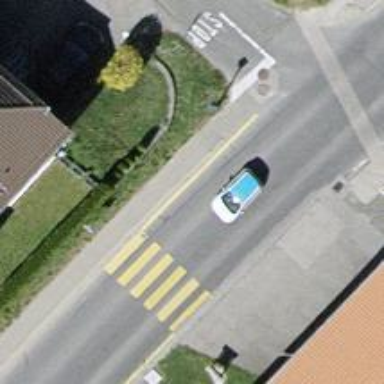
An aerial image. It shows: Marked crossing on the road.